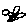
Label: bird